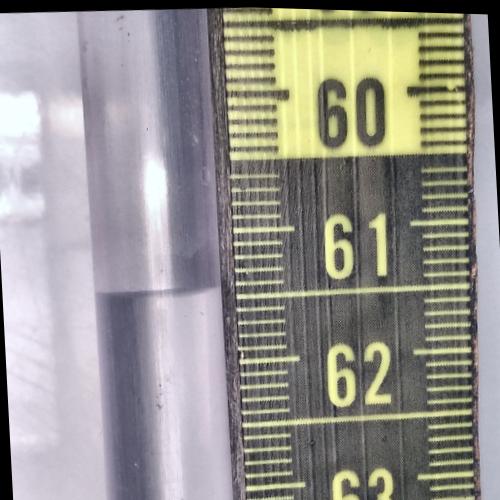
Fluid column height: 61.4 cm